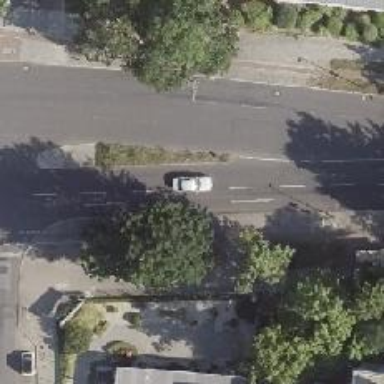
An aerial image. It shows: Secondary road with asphalt surface. There is cycle track on the right side.